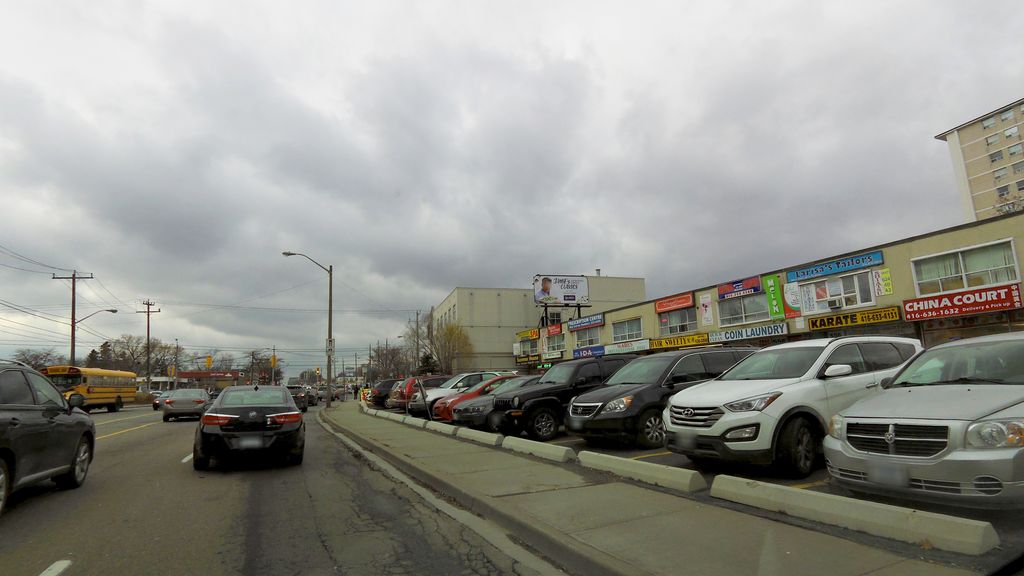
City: toronto